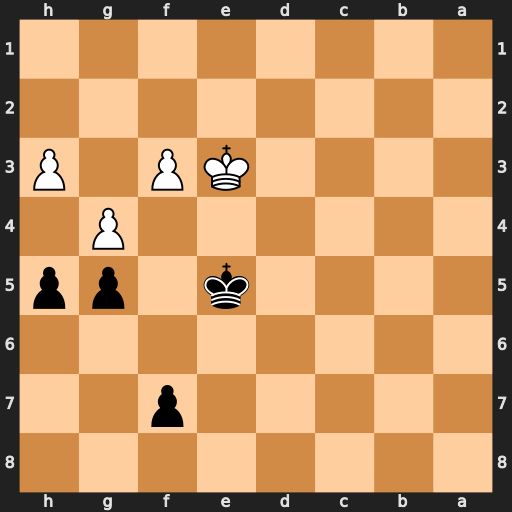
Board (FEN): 8/5p2/8/4k1pp/6P1/4KP1P/8/8
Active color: b
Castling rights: -
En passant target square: -
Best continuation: h4 Ke2 Kf4 Kf2 f6 Ke2 Kg3